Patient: sex M, age 68
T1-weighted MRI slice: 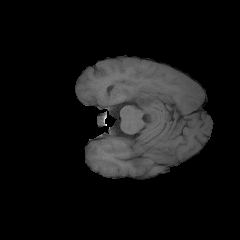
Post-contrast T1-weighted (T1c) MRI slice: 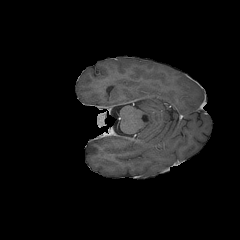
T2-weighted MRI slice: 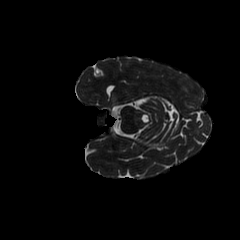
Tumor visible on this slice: yes
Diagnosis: Glioblastoma, IDH-wildtype
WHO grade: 4